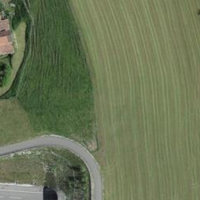
EUNIS habitat code: 57
Species observed at this site:
Rhamnus cathartica